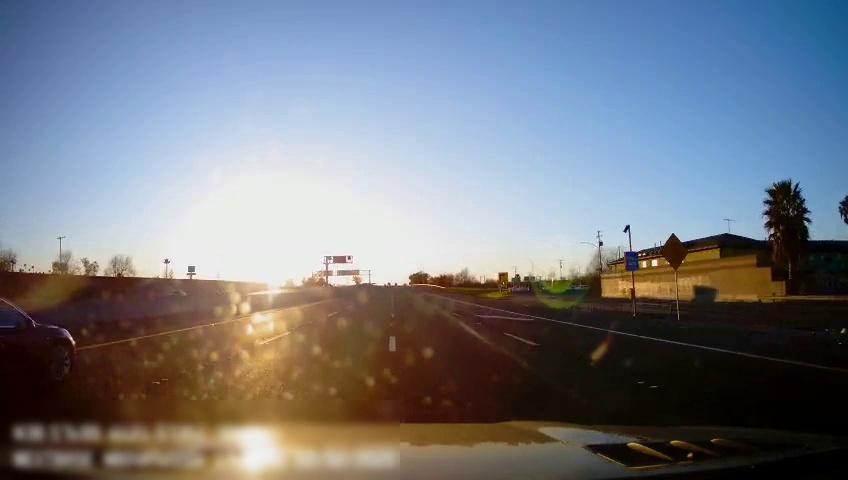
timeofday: Day
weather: Sunny
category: Drivable Space
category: Vehicles | Car
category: Vehicles | SUV
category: Drivable Space
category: Lanes | Alternate Lane
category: Lanes | Current Lane
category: Lanes | Current Lane
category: Lanes | Current Lane
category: Lanes | Current Lane
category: Traffic | Signs
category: Traffic | Signs
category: Traffic | Signs